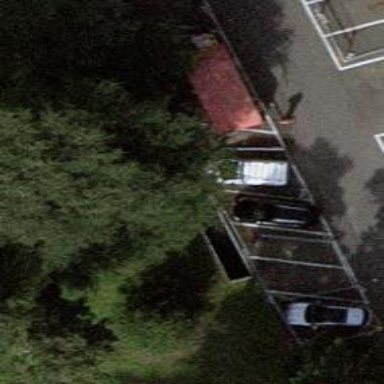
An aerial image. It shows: Charging station.